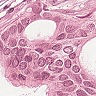
Metastatic tissue present: yes